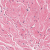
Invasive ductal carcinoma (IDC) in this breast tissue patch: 0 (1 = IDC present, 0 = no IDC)